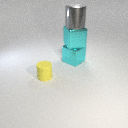
large cyan metal cube below large gray metal cylinder